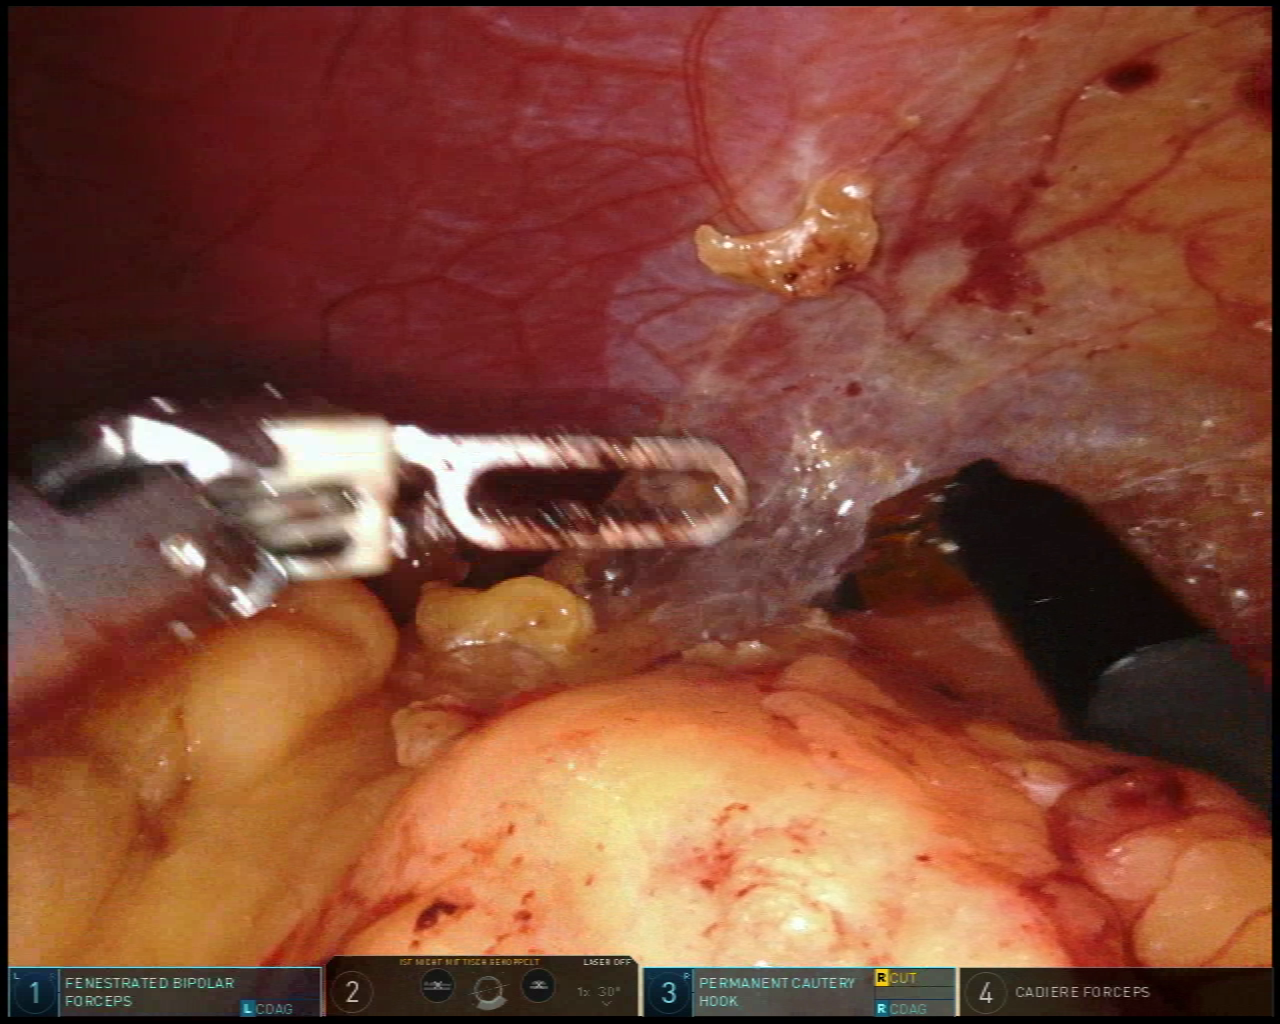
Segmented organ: abdominal_wall
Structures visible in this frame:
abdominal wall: yes
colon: no
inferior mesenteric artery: no
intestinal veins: no
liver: no
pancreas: no
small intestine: no
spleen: no
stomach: no
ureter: no
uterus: no
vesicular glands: no